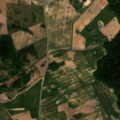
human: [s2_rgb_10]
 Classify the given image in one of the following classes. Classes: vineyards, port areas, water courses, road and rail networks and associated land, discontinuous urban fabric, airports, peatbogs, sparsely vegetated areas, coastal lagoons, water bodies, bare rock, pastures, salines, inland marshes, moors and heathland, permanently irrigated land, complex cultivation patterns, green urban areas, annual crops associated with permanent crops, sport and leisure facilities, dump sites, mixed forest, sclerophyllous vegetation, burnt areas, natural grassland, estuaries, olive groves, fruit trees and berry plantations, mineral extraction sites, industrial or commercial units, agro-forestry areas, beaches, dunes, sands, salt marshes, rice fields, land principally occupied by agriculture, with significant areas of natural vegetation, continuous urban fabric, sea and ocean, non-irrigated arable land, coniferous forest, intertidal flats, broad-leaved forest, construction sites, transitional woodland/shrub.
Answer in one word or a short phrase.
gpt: non-irrigated arable land, complex cultivation patterns, coniferous forest, mixed forest